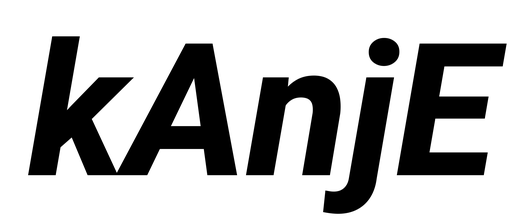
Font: Roboto-Italic_ExtraBold_Italic